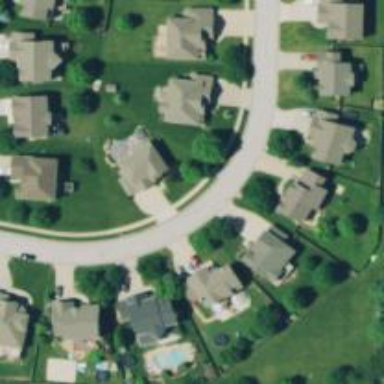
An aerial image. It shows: Residential road.